Question: I have data organized like this:
'''
XPos Data1 Data2 Data3
100 2 3 4
1000 20 30 40
10000 200 300 400
'''
And I would like to draw a bar chart where the first column is used as X, and each data row is used as a cluster.
Problem is: I need to use logscales on Y and X columns should be placed with equal size and space between them.
Something like this:
Is it possible in gnuplot? When I use logscale, I get this message:
> > Log scale on X is incompatible with histogram plots
Or, it is possible using octave?
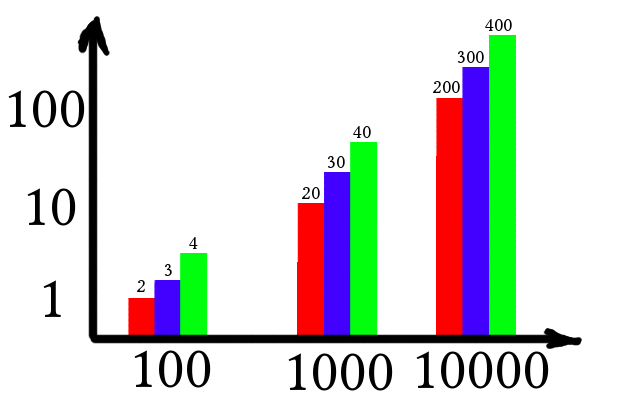
Answer: I may be misunderstanding what you need.
However, using the following script:
'''
set ytics auto
set logscale y
set style data histogram
set style fill solid border -1
plot 'data.dat' u 2:xtic(1) t col, '' u 3 t col, '' u 4 t col
'''
gives me the following plot:

I guess 'set logscale y' is the key.